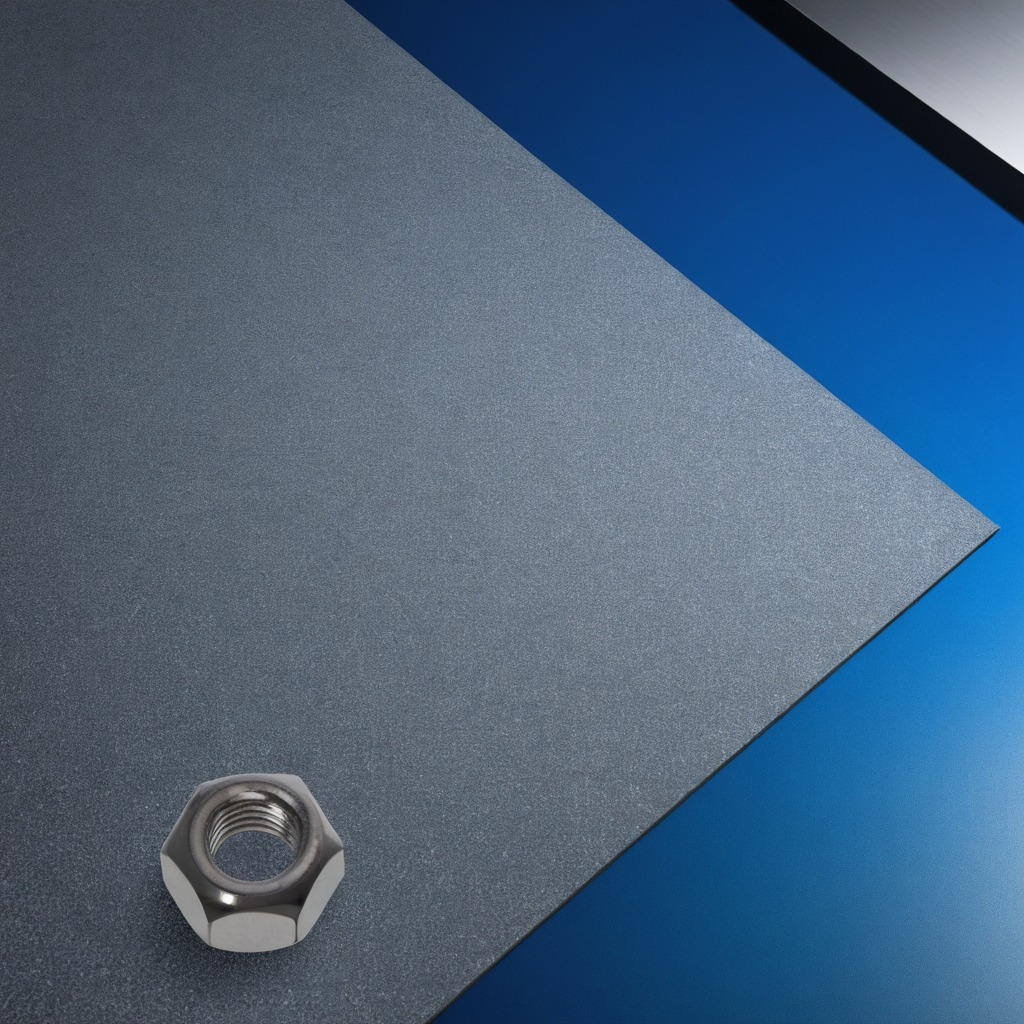
A metal nut is lying on a clean granite tabletop covered with a blue rubber mat inside a workshop under bright overhead lighting crisp shadows high clarity worn but beneath the mat.